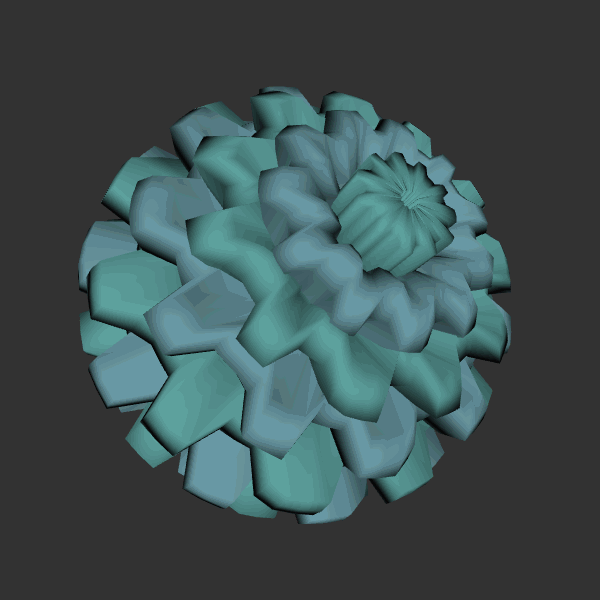
Background: dark